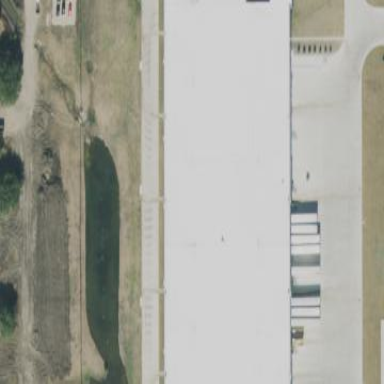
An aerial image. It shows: Industrial building.